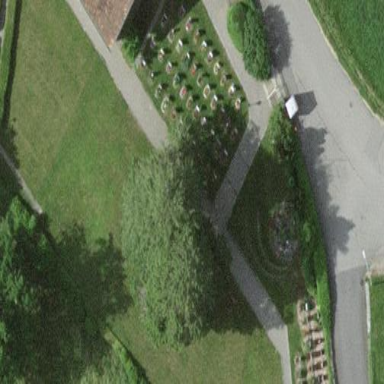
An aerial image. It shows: Grave yard.